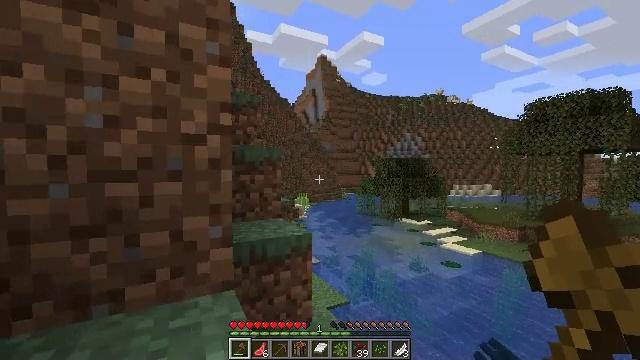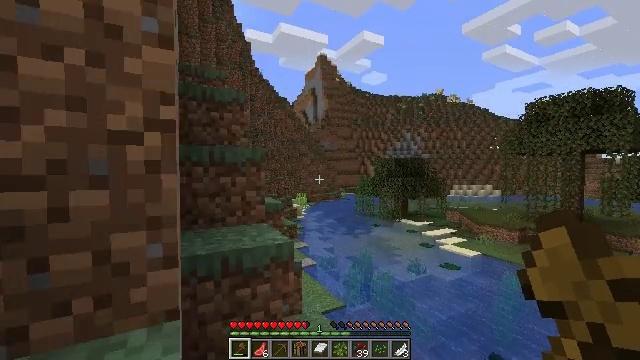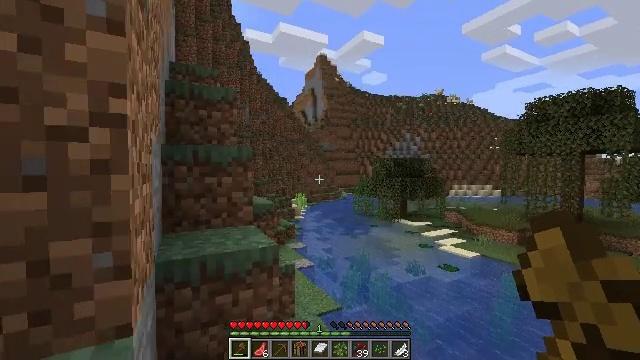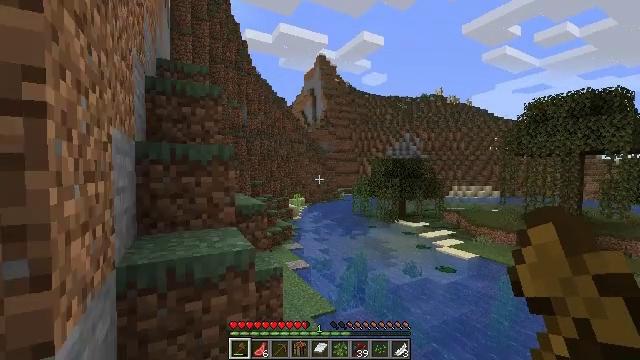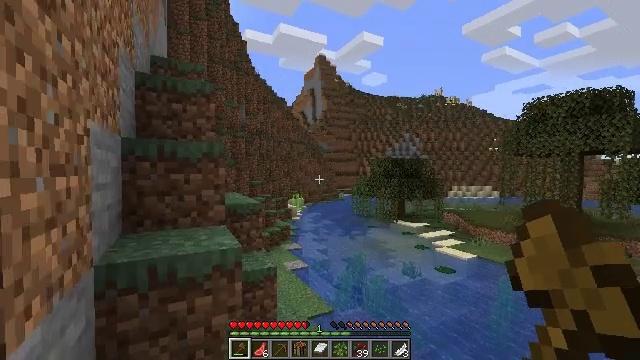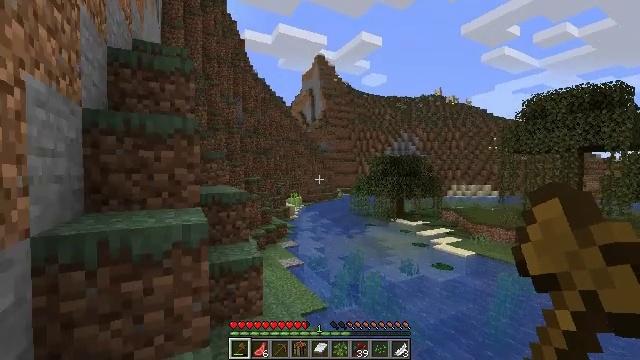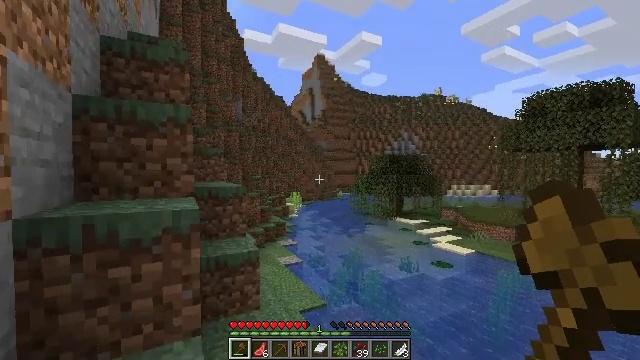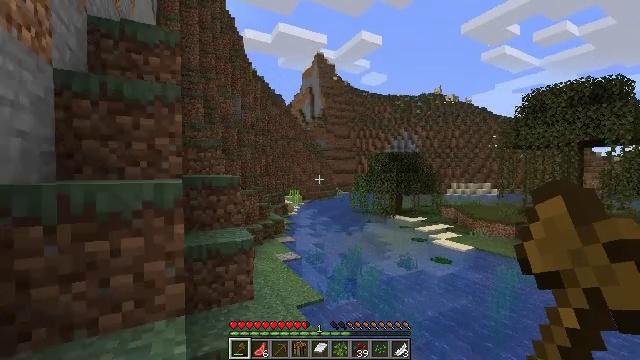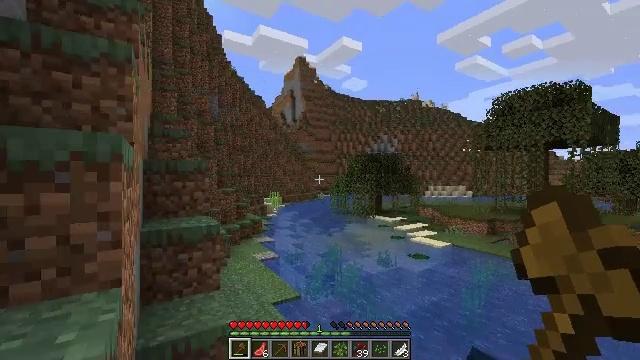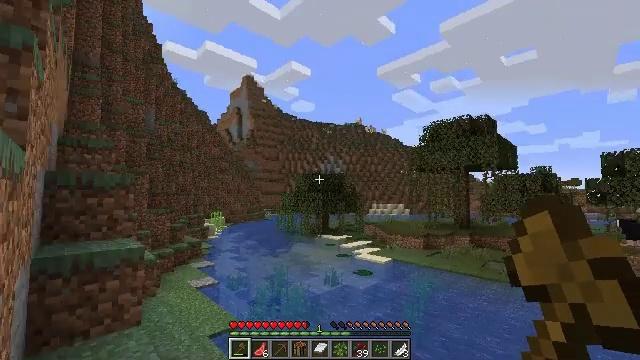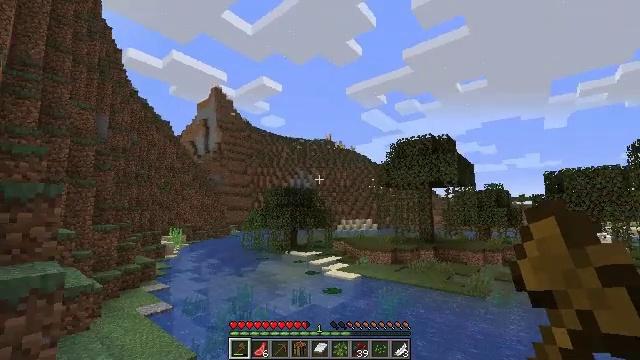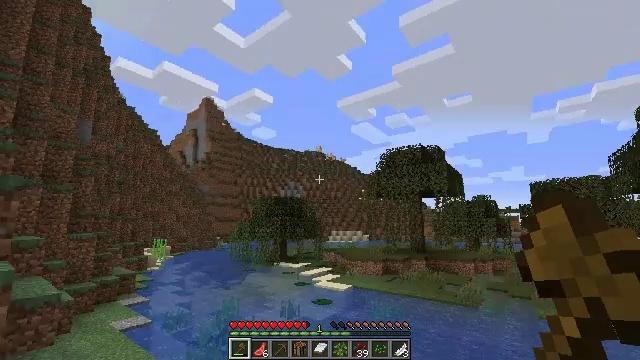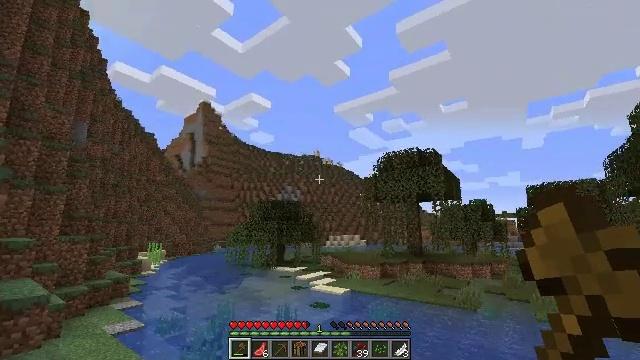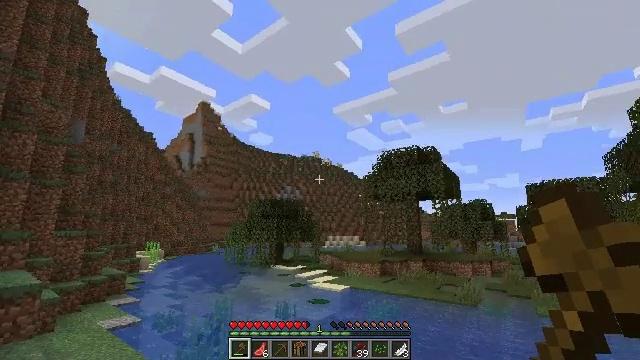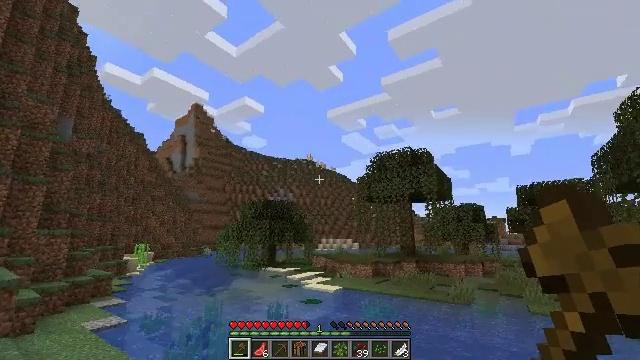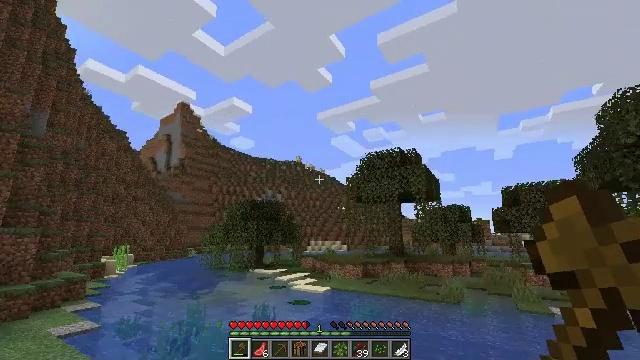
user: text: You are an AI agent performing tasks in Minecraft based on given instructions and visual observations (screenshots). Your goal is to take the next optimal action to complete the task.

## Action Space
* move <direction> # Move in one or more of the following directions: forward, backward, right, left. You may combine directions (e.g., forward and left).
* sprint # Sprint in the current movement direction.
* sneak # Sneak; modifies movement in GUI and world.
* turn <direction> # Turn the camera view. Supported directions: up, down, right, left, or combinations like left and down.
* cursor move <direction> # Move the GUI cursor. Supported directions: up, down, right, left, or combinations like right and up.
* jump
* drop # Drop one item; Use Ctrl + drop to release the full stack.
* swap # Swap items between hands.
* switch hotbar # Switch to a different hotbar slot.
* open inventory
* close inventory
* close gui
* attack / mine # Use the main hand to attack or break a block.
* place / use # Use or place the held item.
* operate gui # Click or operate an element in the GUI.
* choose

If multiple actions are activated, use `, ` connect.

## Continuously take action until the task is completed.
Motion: motion action
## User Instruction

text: Mine red sand from the ground.
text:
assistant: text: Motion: move forward and move right
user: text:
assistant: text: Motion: move forward and move right
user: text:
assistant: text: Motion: move forward and move right
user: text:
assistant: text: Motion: move forward and move right
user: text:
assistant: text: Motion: move forward and move right
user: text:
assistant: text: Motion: move forward and move right
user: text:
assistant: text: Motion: move forward and move right
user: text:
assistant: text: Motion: move forward, turn right and up
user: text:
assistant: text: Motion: move forward, turn right and up
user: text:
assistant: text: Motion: move forward, turn right and up
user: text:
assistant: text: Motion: move forward, turn right and up
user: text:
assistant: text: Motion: move forward, turn up
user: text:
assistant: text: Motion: move forward
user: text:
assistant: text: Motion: move forward, turn right
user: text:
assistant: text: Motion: move forward, turn right
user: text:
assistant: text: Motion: move forward, turn right
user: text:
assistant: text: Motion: move forward
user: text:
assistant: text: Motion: move forward
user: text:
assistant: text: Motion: move forward, attack / mine
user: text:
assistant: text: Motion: move forward, attack / mine
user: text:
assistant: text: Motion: move forward, attack / mine
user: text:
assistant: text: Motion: move forward, attack / mine
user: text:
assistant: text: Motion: move forward
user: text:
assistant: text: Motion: move forward
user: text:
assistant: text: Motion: move forward
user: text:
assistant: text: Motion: move forward
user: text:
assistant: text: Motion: move forward
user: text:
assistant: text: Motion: move forward
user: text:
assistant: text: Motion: move forward
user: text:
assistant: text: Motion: move forward